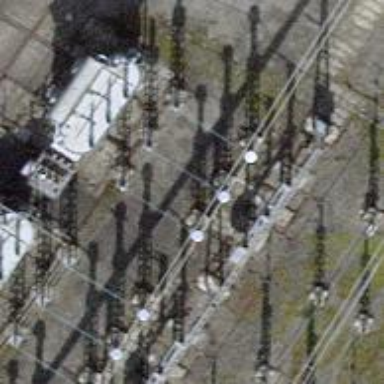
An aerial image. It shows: Bay where power lines run through.